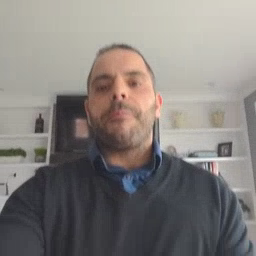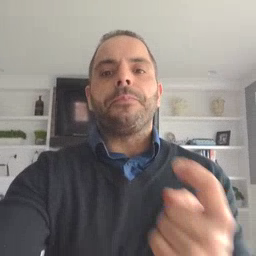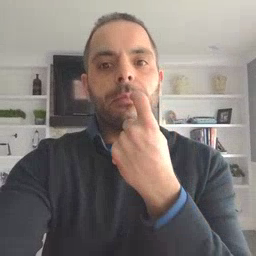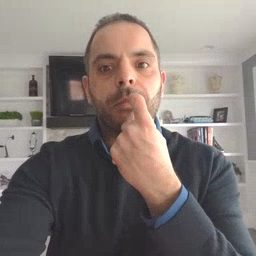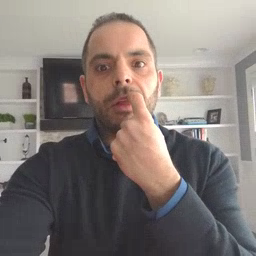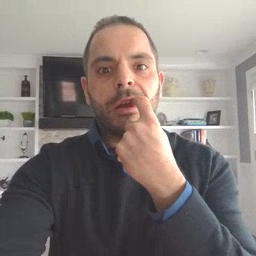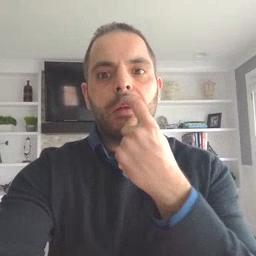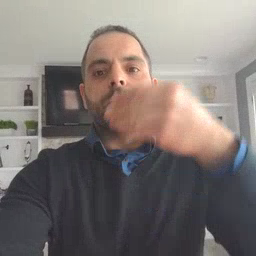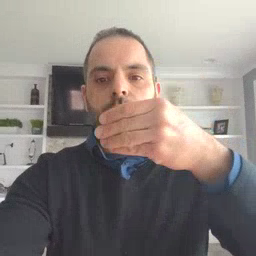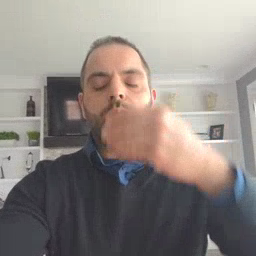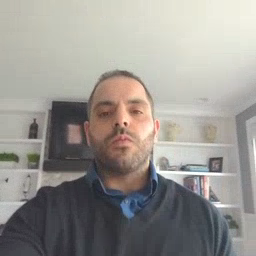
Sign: glasswindow